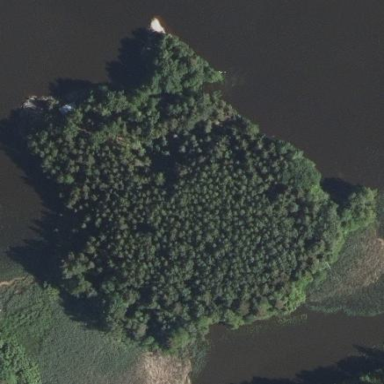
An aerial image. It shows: Islet covered with woodland.